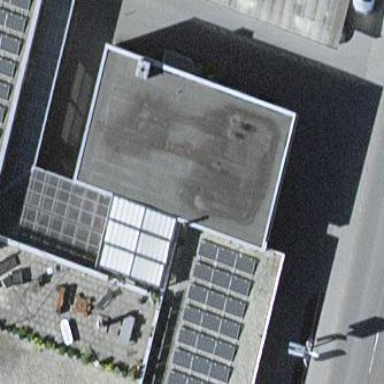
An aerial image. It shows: View of roof of building.